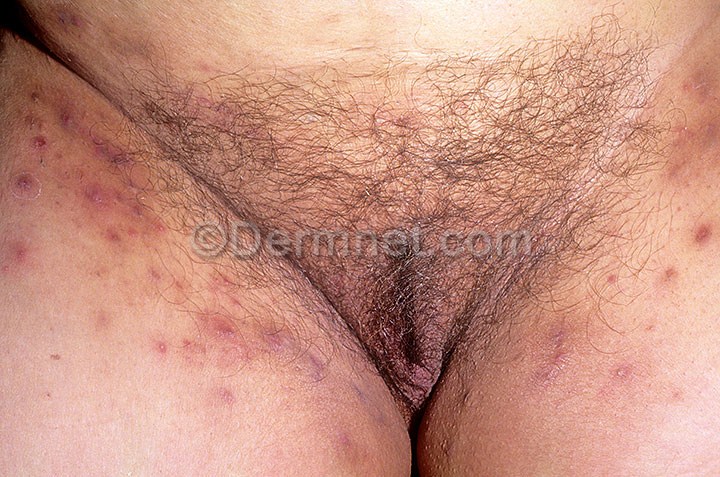
Disease: Acne and Rosacea Photos